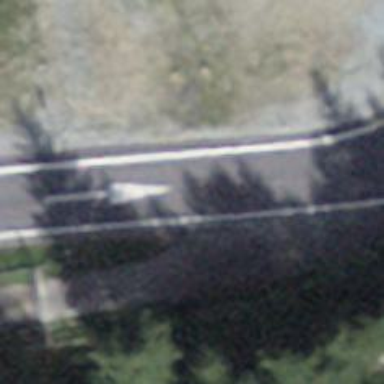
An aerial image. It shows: Asphalt trunk link road.